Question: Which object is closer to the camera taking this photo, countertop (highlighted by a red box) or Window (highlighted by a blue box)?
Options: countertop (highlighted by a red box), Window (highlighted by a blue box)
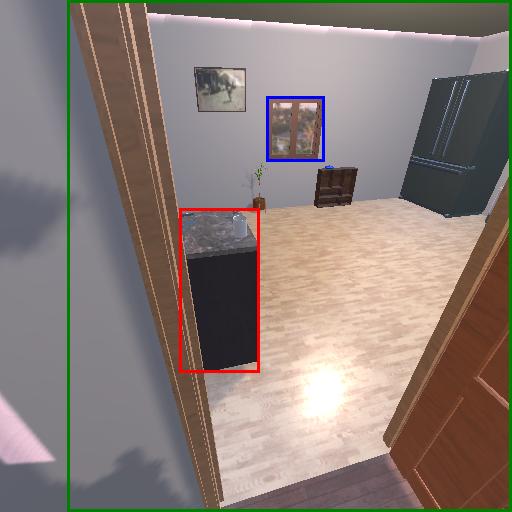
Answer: countertop (highlighted by a red box)